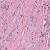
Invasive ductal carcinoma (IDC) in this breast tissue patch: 1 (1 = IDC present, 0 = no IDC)